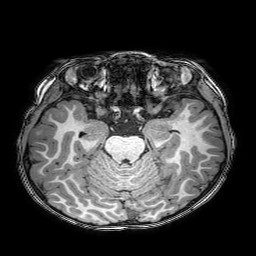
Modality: T1w
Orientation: coronal
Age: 6
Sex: male
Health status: healthy